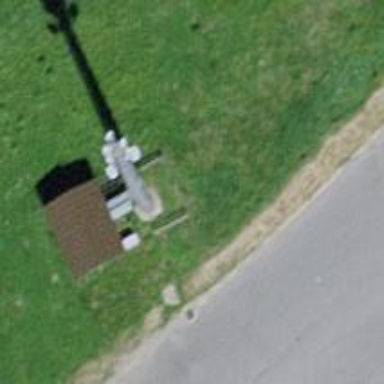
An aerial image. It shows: Communication tower.